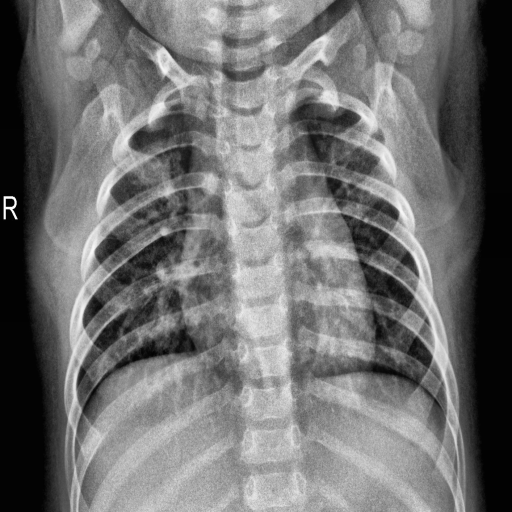
Finding: NORMAL